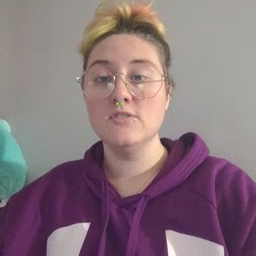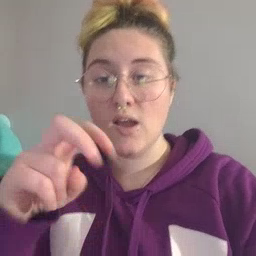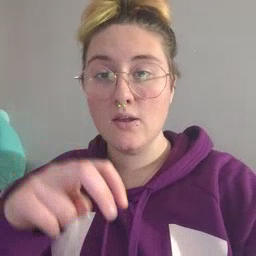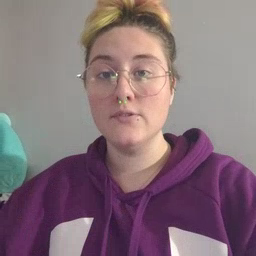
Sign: chair